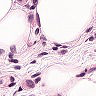
Metastatic tissue present: yes